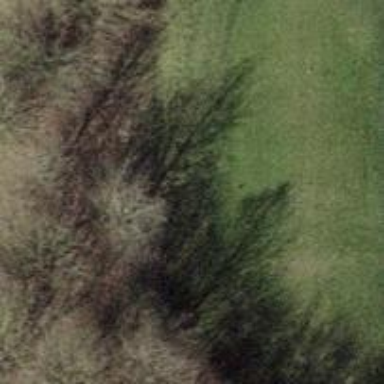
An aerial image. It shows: Grass area designated as golf tee.